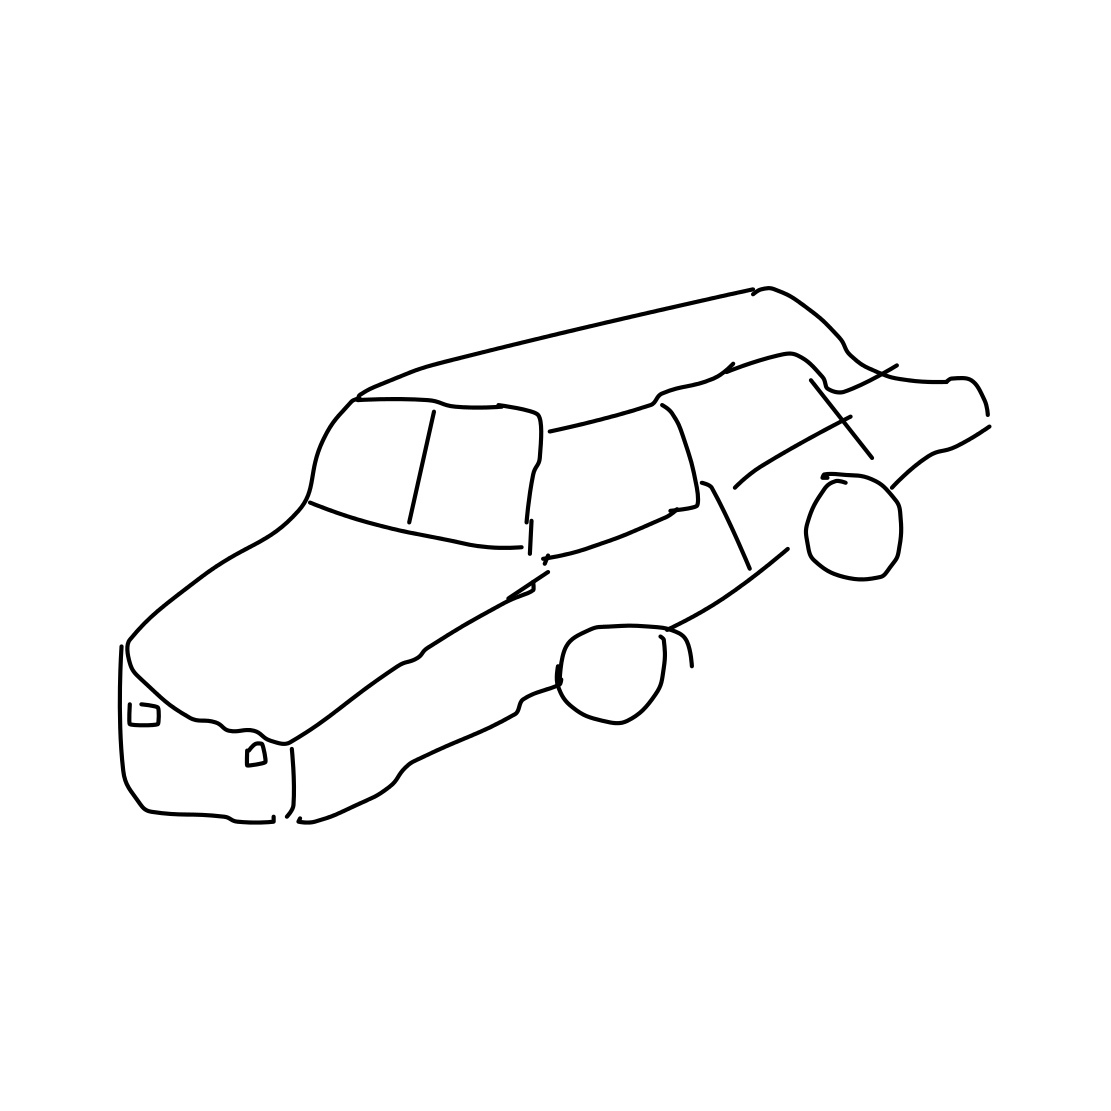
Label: car (sedan)